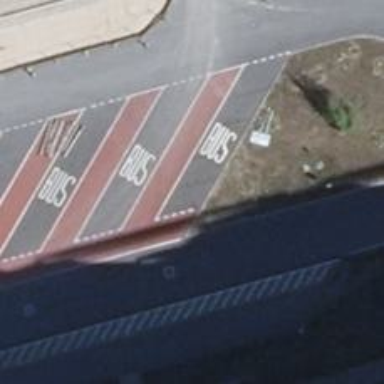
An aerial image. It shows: Public transport stop position.